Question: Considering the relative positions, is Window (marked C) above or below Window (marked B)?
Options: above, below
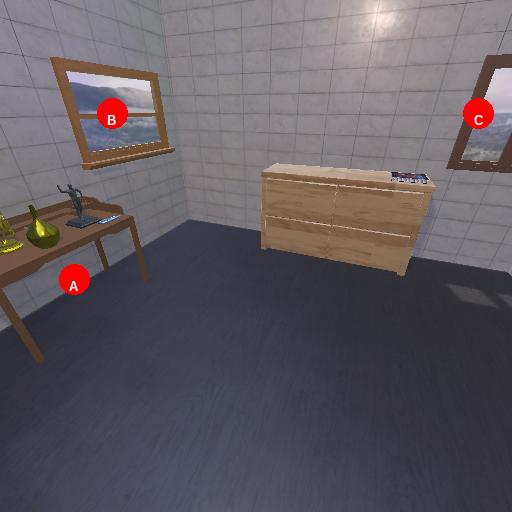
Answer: above